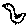
Label: bird